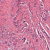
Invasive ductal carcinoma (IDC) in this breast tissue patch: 1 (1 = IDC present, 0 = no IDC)